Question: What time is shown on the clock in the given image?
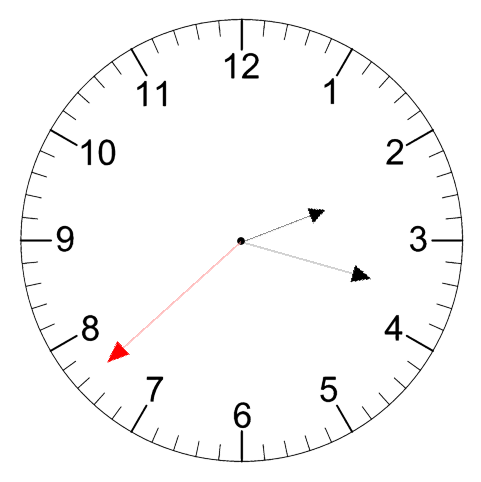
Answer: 02:17:38